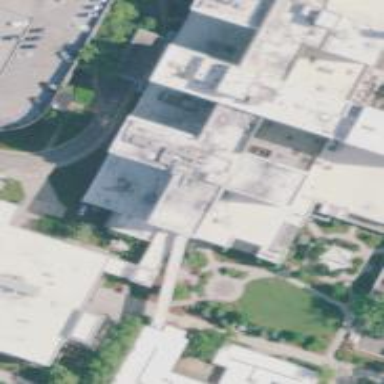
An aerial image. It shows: University building.